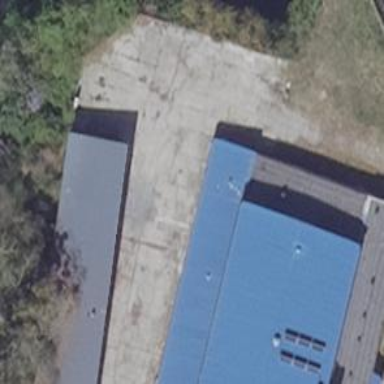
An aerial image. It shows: Service building.